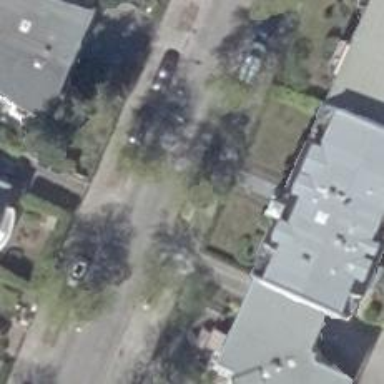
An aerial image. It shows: Beautiful avenue lined with deciduous broadleaved trees.